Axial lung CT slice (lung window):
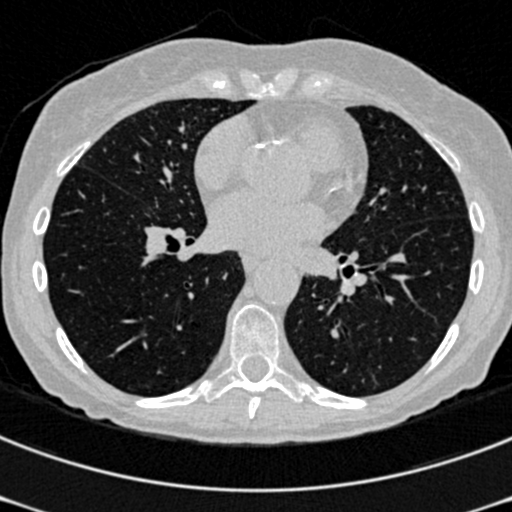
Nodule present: no